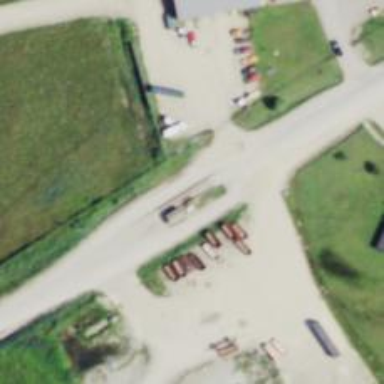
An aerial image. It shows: Weighbridge on service road.